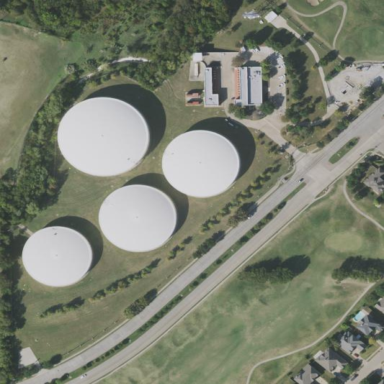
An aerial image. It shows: Man-made water works facility.